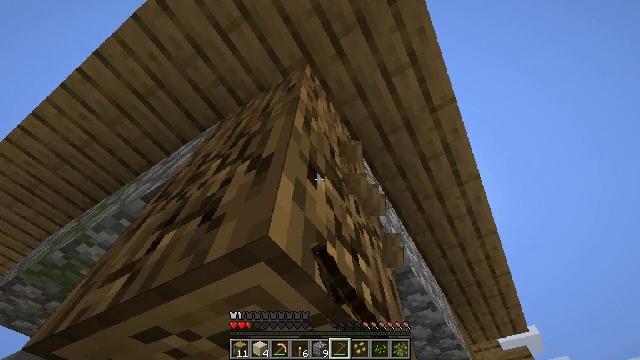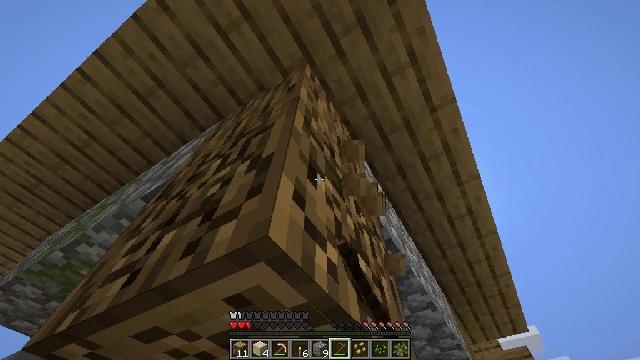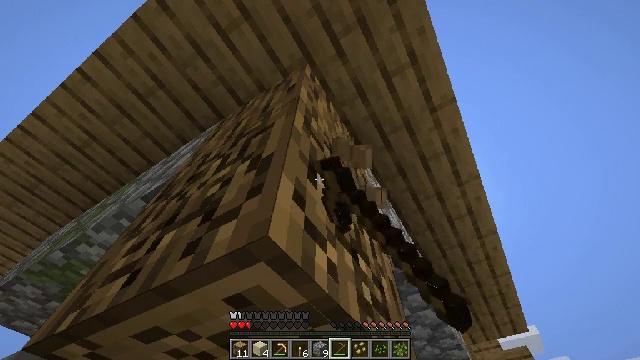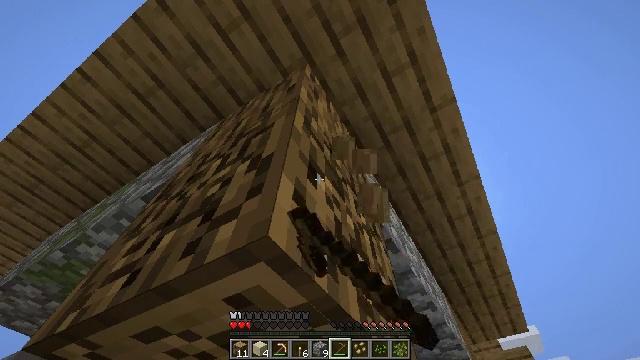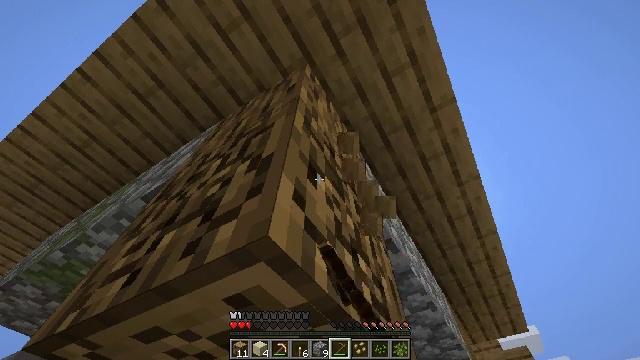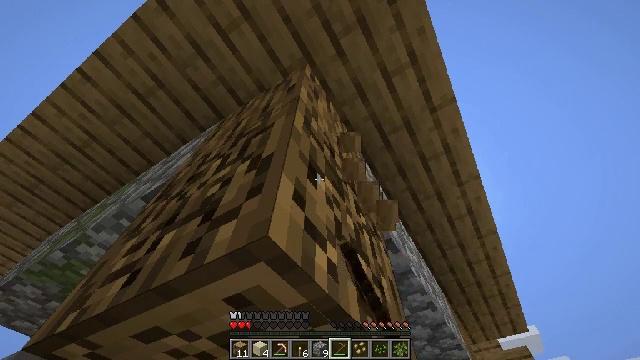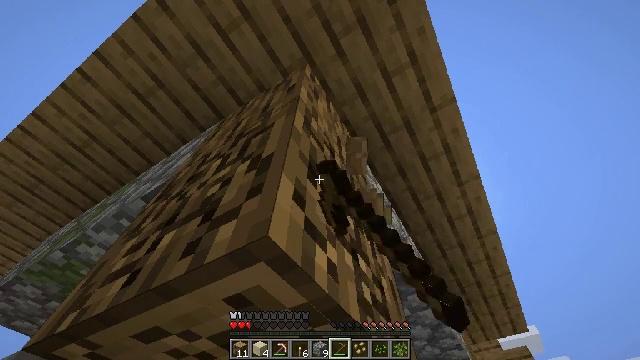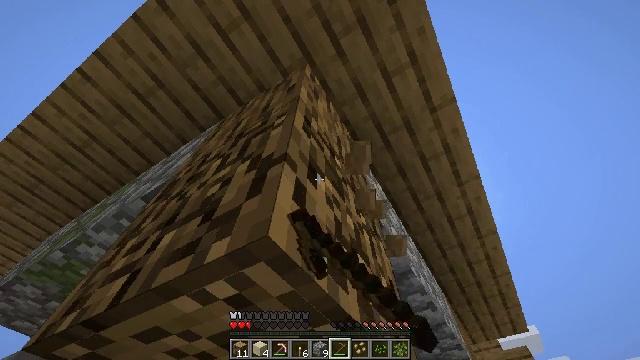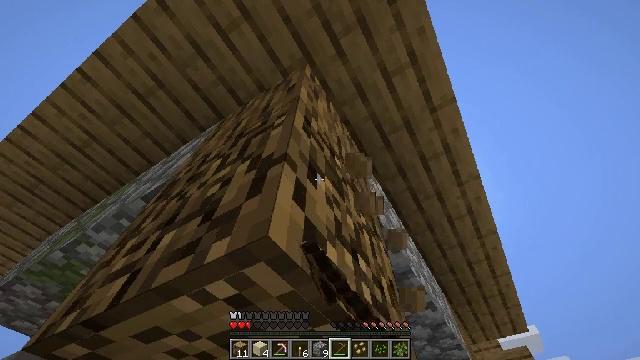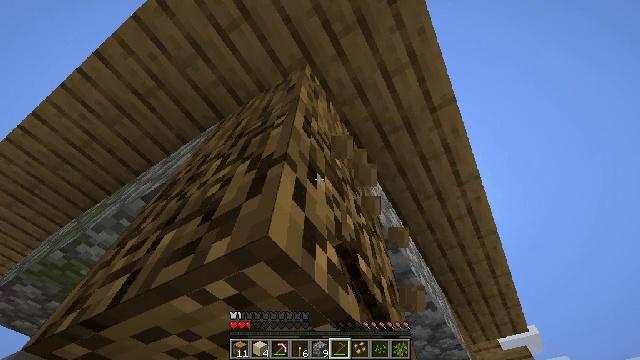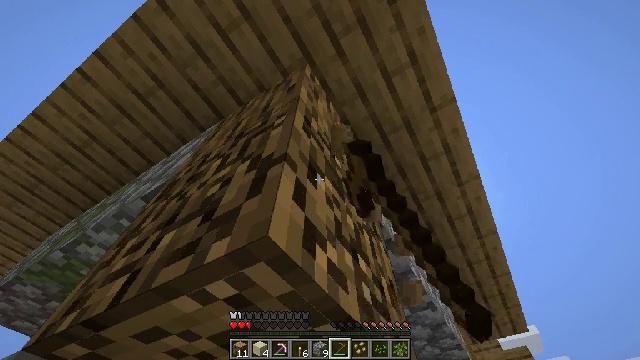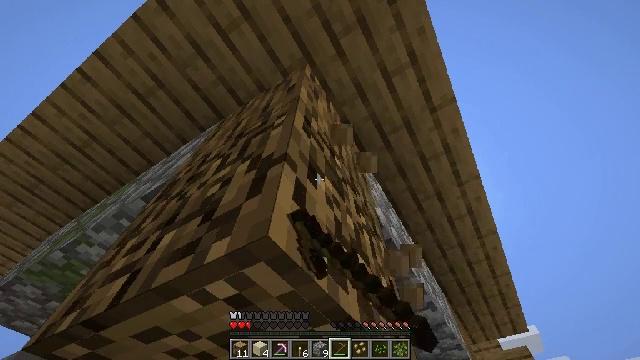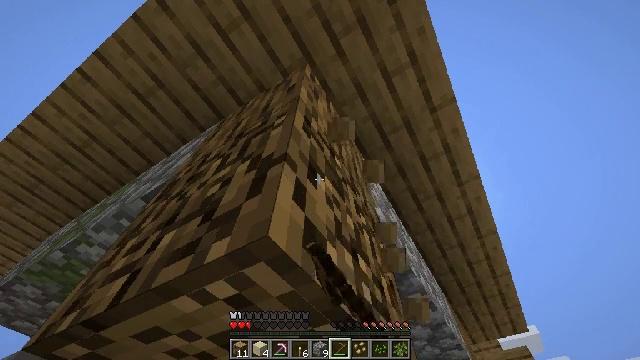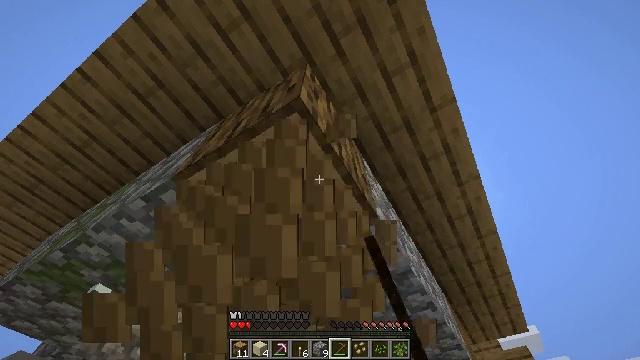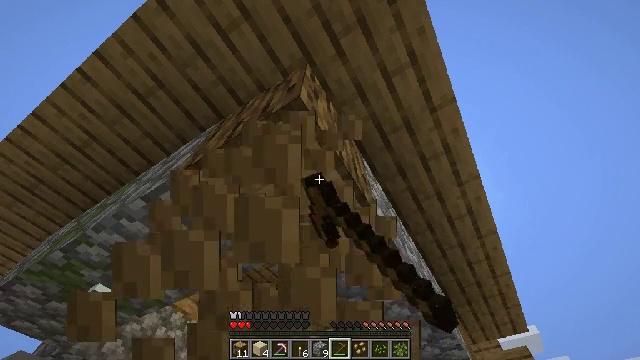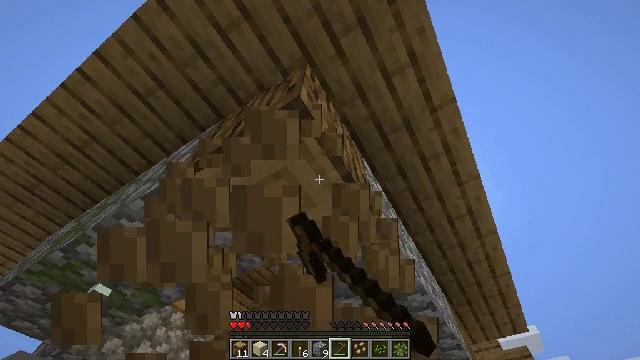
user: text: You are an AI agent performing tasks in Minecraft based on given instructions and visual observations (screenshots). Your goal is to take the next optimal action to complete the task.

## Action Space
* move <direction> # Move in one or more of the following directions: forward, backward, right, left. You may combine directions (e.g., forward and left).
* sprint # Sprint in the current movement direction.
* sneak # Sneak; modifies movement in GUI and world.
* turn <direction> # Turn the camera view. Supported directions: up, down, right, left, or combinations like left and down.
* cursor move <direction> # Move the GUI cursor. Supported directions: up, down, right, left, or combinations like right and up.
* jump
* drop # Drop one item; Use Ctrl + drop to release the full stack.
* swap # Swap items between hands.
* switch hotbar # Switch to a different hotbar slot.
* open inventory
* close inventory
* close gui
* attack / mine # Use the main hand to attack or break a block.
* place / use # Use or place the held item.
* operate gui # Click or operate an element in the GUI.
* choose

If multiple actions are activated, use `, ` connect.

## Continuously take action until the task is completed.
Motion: motion action
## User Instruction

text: Gather oak logs from trees.
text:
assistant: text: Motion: attack / mine
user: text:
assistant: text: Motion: attack / mine
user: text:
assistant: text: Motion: attack / mine
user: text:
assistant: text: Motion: attack / mine
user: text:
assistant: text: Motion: attack / mine
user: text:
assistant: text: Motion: attack / mine
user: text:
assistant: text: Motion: attack / mine
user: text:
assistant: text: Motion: attack / mine
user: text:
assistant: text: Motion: attack / mine
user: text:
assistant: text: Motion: attack / mine
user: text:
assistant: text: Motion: attack / mine
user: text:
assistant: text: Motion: attack / mine
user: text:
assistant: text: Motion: attack / mine
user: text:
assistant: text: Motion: attack / mine
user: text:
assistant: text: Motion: attack / mine
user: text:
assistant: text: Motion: attack / mine
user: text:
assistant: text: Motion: attack / mine
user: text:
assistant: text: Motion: attack / mine
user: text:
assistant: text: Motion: attack / mine
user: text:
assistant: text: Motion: attack / mine
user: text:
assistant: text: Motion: attack / mine
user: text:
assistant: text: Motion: attack / mine
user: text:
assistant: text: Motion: attack / mine
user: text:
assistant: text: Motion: attack / mine
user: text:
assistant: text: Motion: attack / mine
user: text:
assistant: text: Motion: attack / mine
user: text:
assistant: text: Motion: attack / mine
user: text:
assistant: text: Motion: attack / mine
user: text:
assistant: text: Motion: attack / mine
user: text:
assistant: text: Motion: attack / mine